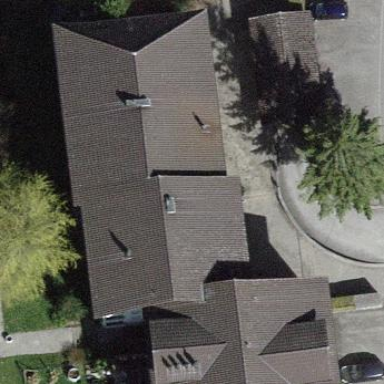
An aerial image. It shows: Image showing building with apartments.